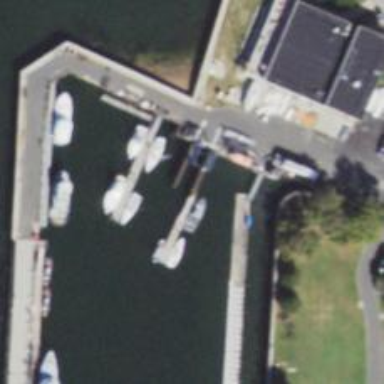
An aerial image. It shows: Pier used as boat lift along the waterway.